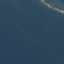
Label: SeaLake